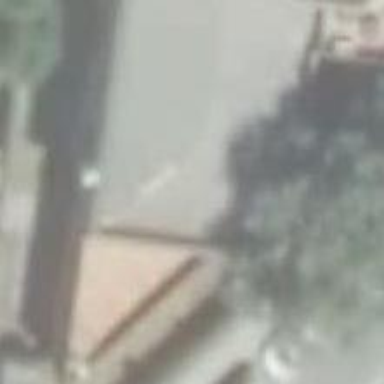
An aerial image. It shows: Part of building.